Interaction volume radius: 10 \u00c5
Interaction volume height: 25 \u00c5
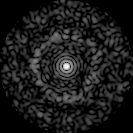
Disorder parameter: 0.8226